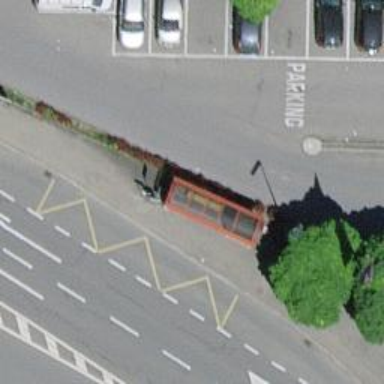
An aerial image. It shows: Telephone amenity.